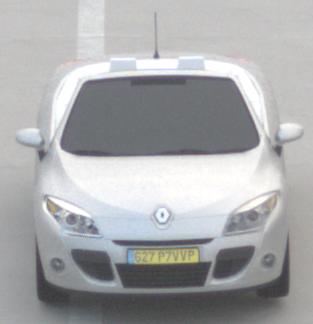
Make: Renault
Model: Mégane Coupé-Cabriolet 1.6 16V 110
Detailed model: Mégane (III) Coupé-Cabriolet
Model produced from: 2010/06
Model produced until: 2013/03
Doors: 2
Color: white
Road condition: dry road
Daytime: morning or afternoon
Contrast: low contrast